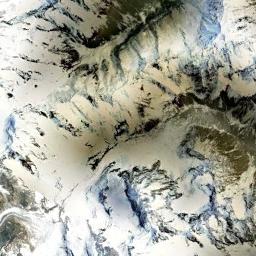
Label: snowberg